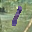
Label: 1